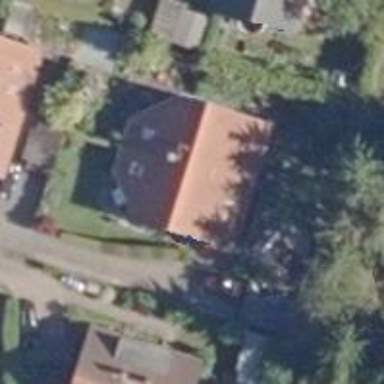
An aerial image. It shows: Simple house.